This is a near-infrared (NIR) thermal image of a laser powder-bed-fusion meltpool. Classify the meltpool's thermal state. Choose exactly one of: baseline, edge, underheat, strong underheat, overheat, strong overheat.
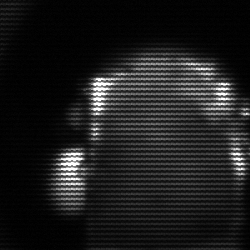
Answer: baseline